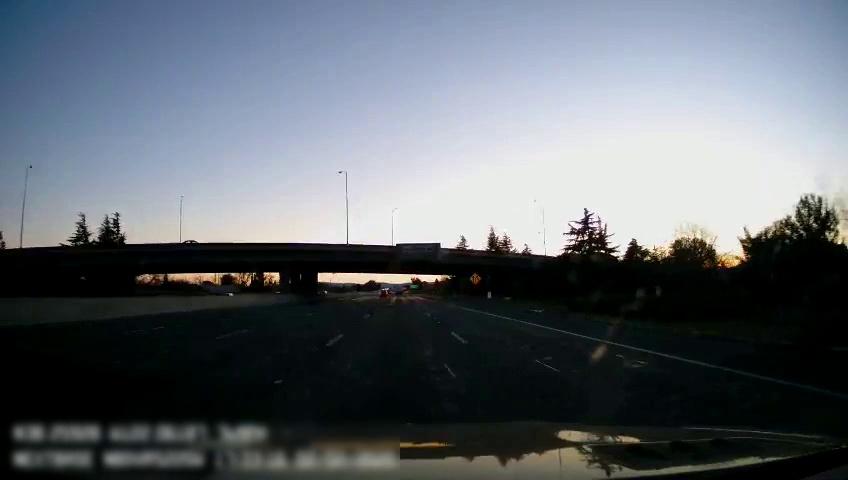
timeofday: Day
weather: Sunny
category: Drivable Space
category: Vehicles | SUV
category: Lanes | Current Lane
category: Lanes | Alternate Lane
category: Lanes | Alternate Lane
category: Lanes | Current Lane
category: Lanes | Alternate Lane
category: Traffic | Signs
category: Traffic | Signs